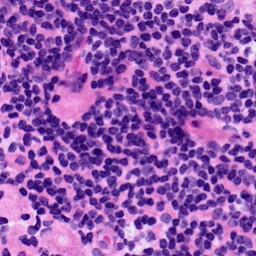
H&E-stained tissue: LymphNode